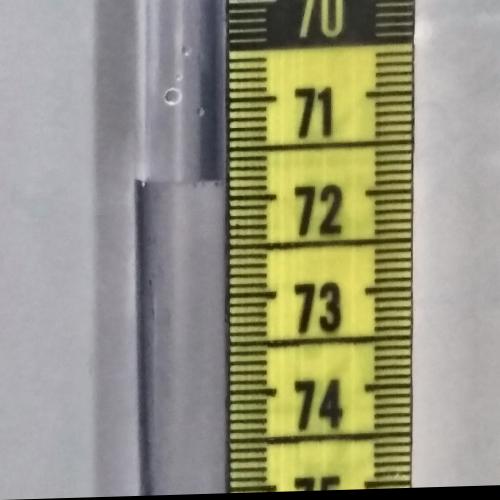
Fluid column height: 71.8 cm